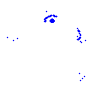
Particle: pion